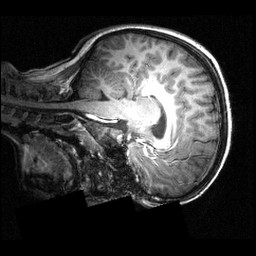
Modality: T1w
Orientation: sagittal
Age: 12
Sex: female
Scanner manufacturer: siemens
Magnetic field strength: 3.951 T
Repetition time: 1.5 s
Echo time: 0.00335 s